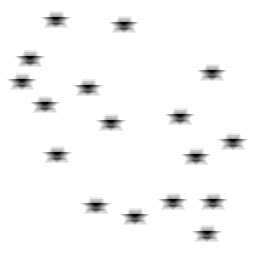
Squares: 0
Triangles: 0
Stars: 17
Total shapes: 17